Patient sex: M
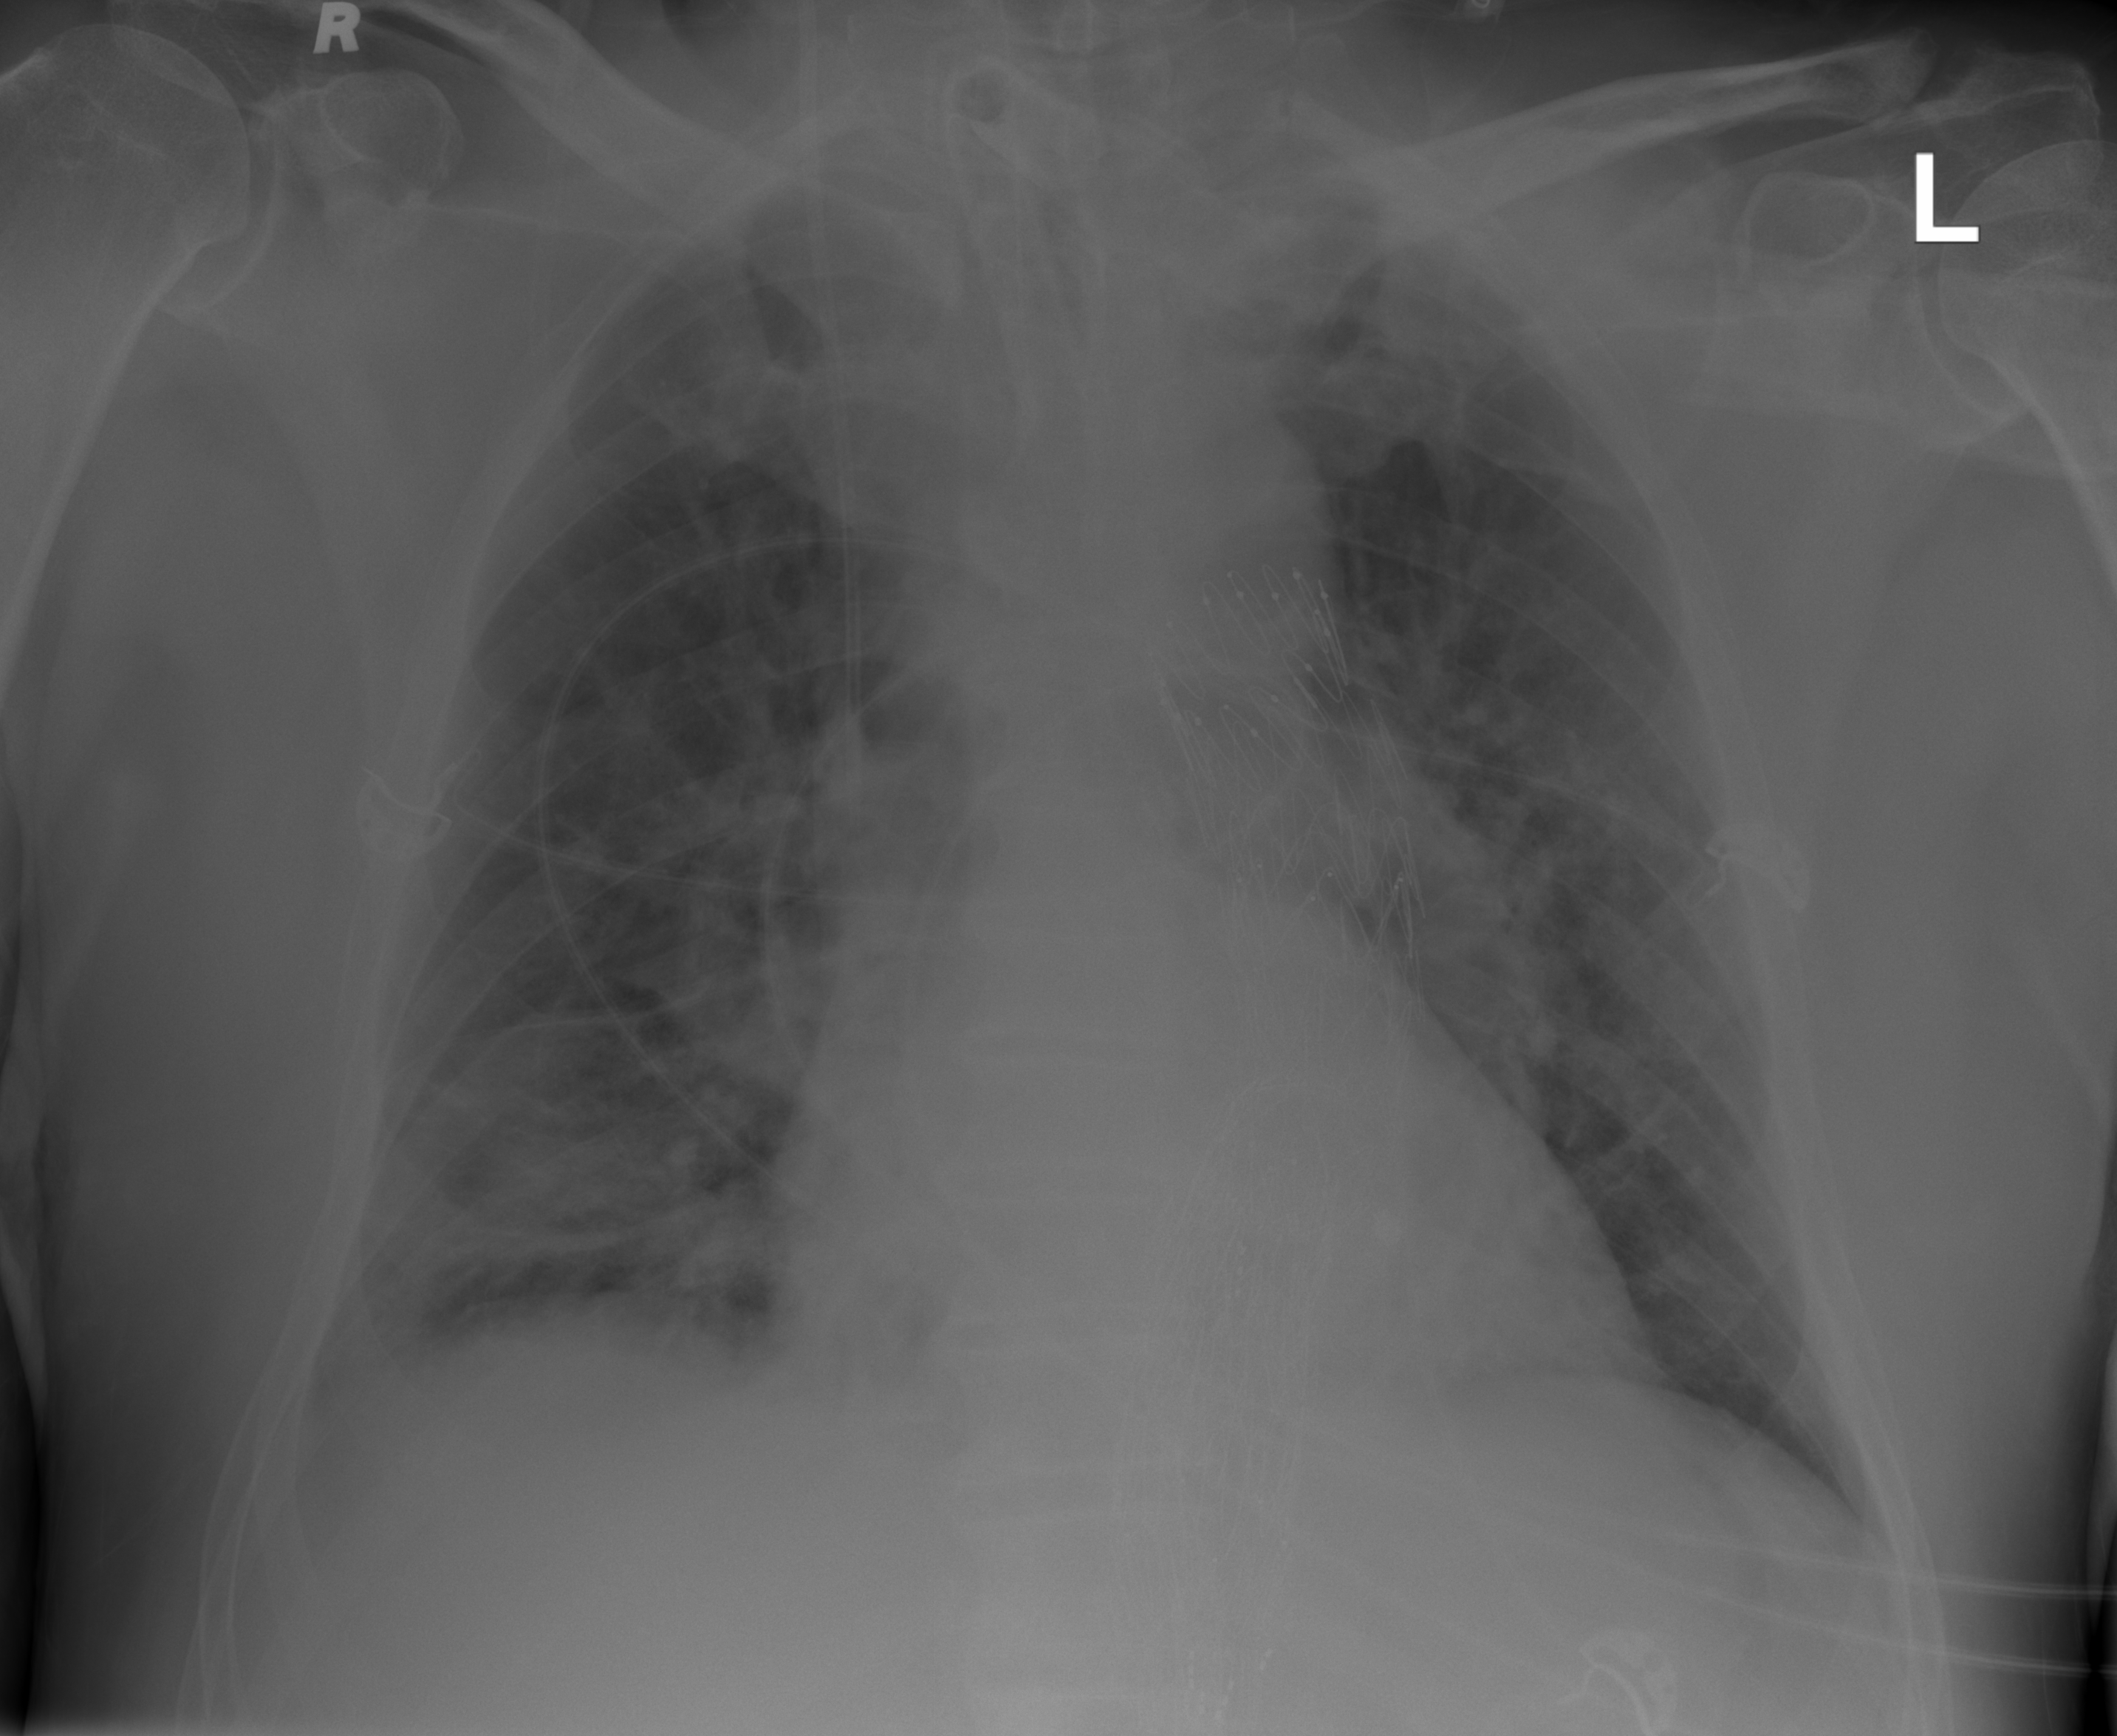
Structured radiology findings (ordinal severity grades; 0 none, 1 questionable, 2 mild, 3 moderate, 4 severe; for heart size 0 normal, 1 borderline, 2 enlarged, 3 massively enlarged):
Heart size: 0
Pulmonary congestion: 2
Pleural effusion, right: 2
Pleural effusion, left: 0
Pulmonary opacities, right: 2
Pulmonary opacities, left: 2
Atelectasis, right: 0
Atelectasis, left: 0